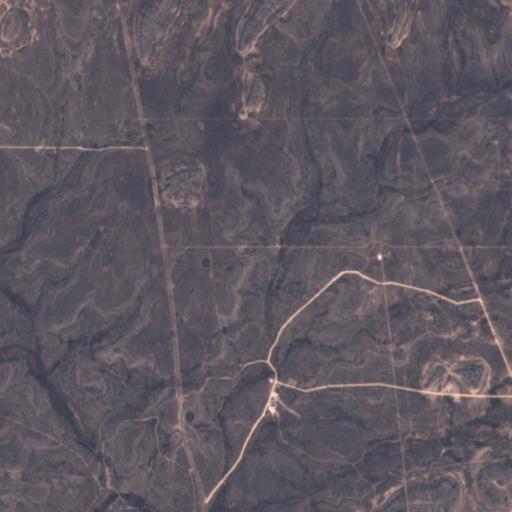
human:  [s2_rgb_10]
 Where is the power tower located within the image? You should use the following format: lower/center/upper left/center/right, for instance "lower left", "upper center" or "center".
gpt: The power tower is located in the right of the image.
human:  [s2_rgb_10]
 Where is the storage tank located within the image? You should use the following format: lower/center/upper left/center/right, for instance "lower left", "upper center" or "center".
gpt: The storage tank is located in the center right of the image.
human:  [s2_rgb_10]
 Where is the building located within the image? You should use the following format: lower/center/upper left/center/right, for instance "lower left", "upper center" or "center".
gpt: The building is located in the center right of the image.
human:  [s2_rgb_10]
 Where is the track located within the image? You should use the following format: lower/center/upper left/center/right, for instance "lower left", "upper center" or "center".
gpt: There is no track in the image.